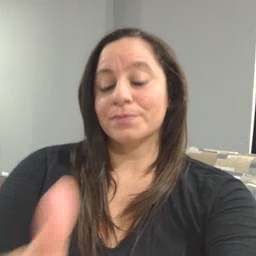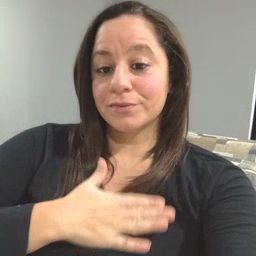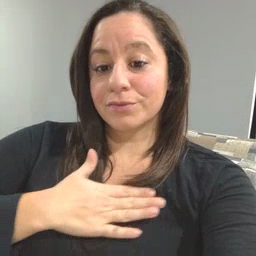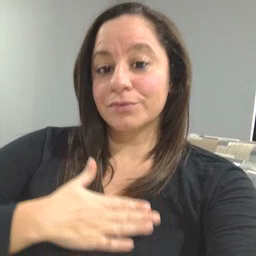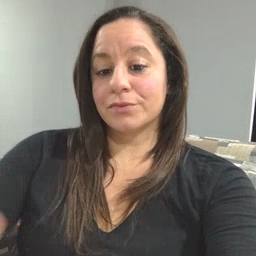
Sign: please